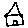
Label: house